Question: How can I stretch the black to the edges? Id like to do that then put an overflow to make it a bit transparent :)

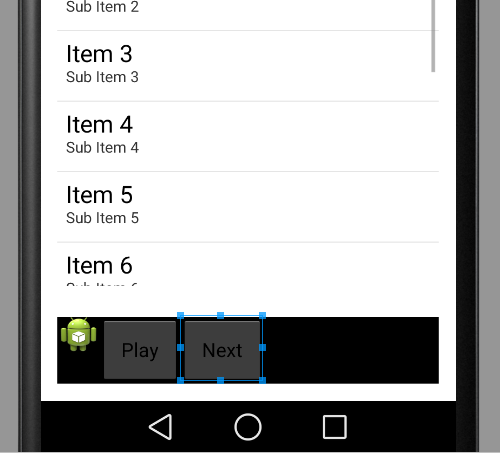
Answer: Change the dimensions in 'dimens.xml'. By default, there is a border of '16dp' around everything, so change that to '0dp'. If you continue to want a border around the 'ListView', you can manually add the padding for that specific object by defining it in the XML layout.